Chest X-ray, PA view. Patient: 23 years old, sex M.
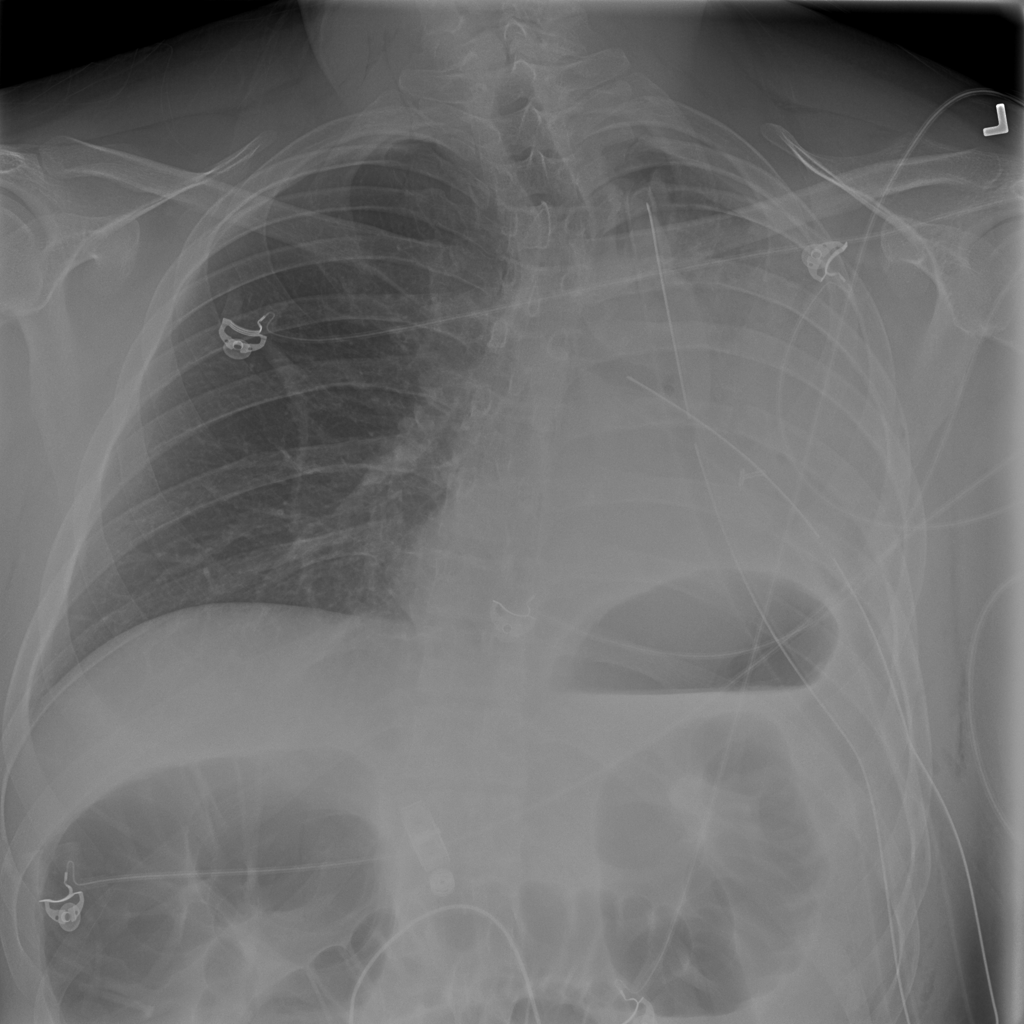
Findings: Atelectasis, Consolidation, Infiltration